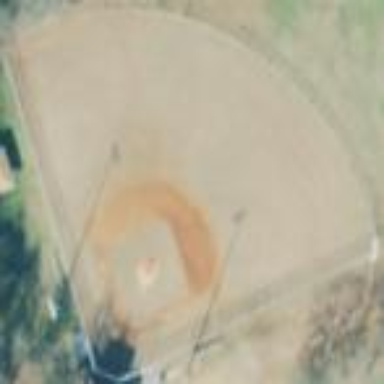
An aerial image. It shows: Baseball pitch for leisure land activities.